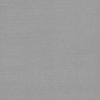
Label: dusty